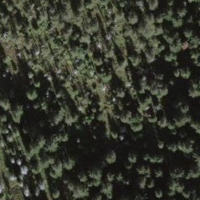
EUNIS habitat code: 44
Species observed at this site:
Saxifraga rotundifolia